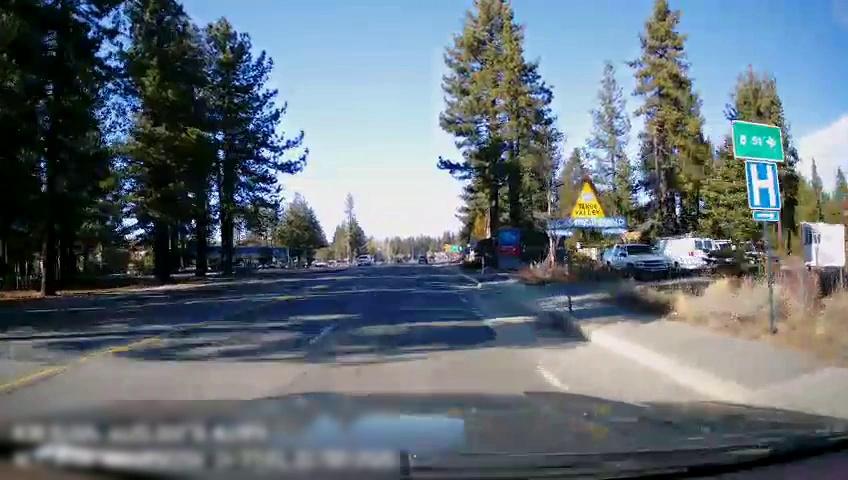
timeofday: Day
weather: Sunny
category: Drivable Space
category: Vehicles | SUV
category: Vehicles | SUV
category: Vehicles | SUV
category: Vehicles | Car
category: Vehicles | SUV
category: Lanes | Opposite Lane
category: Lanes | Current Lane
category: Lanes | Current Lane
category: Lanes | Current Lane
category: Traffic | Signs
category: Traffic | Signs
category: Traffic | Signs